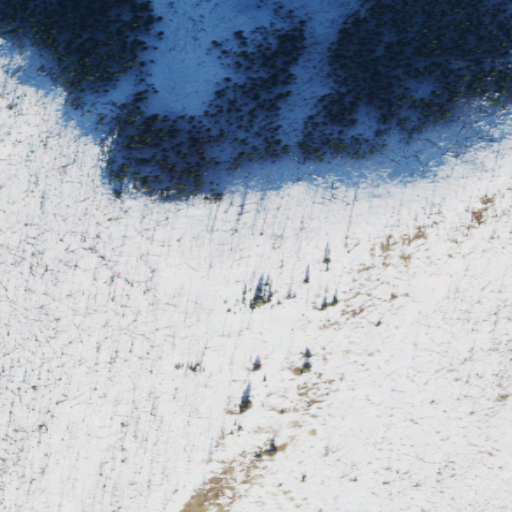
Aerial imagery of mountain in Washington named Helmer Mountain containing shrub, evergreen forest, grassland, and barren land